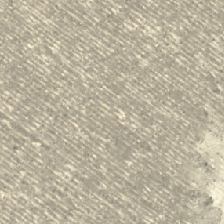
Land cover: harvested_forest